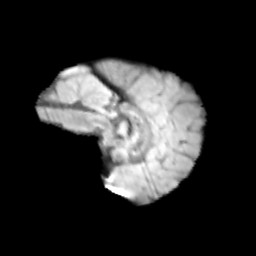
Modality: T2w
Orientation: sagittal
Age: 11
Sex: male
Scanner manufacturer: siemens
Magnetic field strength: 3 T
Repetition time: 3.8 s
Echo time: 0.07 s